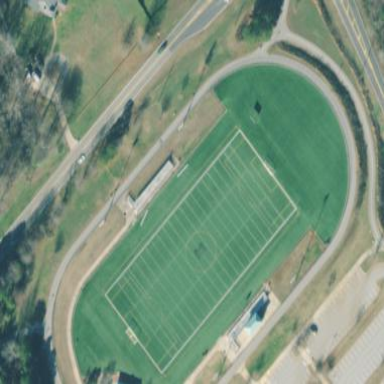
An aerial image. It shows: American football pitch on recreation ground.